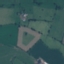
Land use / land cover: Pasture